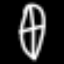
Label: leaf